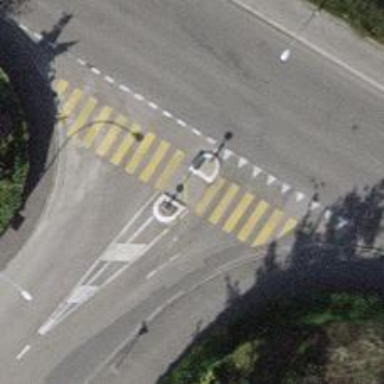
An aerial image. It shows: Asphalt footway with marked crossing that includes pedestrian island.